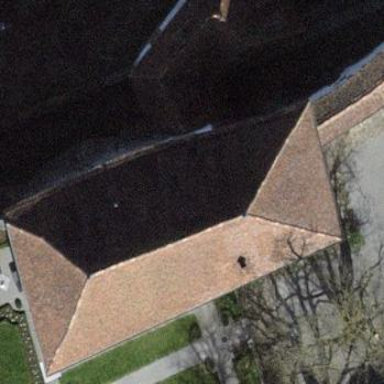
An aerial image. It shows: Building with hipped roof made of roof tiles.